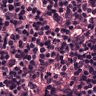
Metastatic tissue present: no